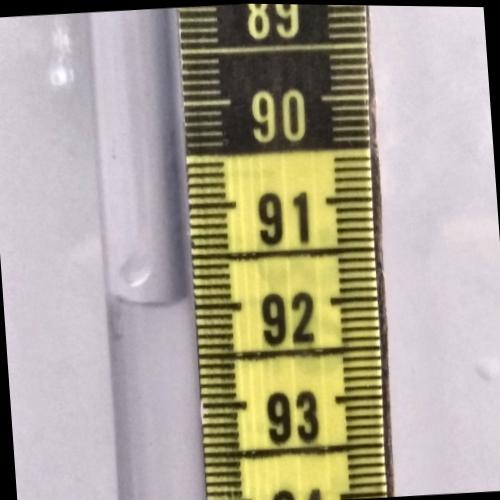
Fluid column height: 91.9 cm